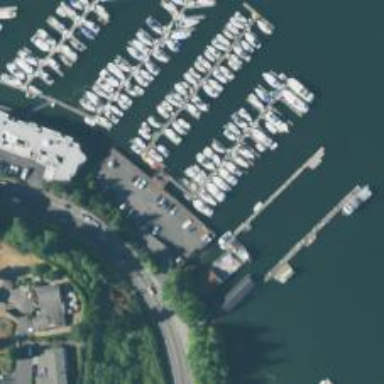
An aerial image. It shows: Man-made pier.